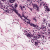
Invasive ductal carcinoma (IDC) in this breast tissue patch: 0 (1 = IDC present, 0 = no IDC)